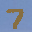
Label: 7